Question: Hey guys im making a GUI and the image on my GUI uses the coordinate system of computers which looks like <URL>
and my trying to convert the coordinates to a normal coordinate system like <URL>
going crazy cant figure this out. Im using LUA right now. But when I click on the image I get the coordinates of the first coordinate system but then need to convert to the second coordinate system so it can be used in game.
what my gui looks like

So example when I select my Gui I get x=492 and y=247 which should be 0,0 for my in game coordinates. I just need a way to convert them over. One pixel is 500 meters in game so 0,1 would be 500 meters in game.
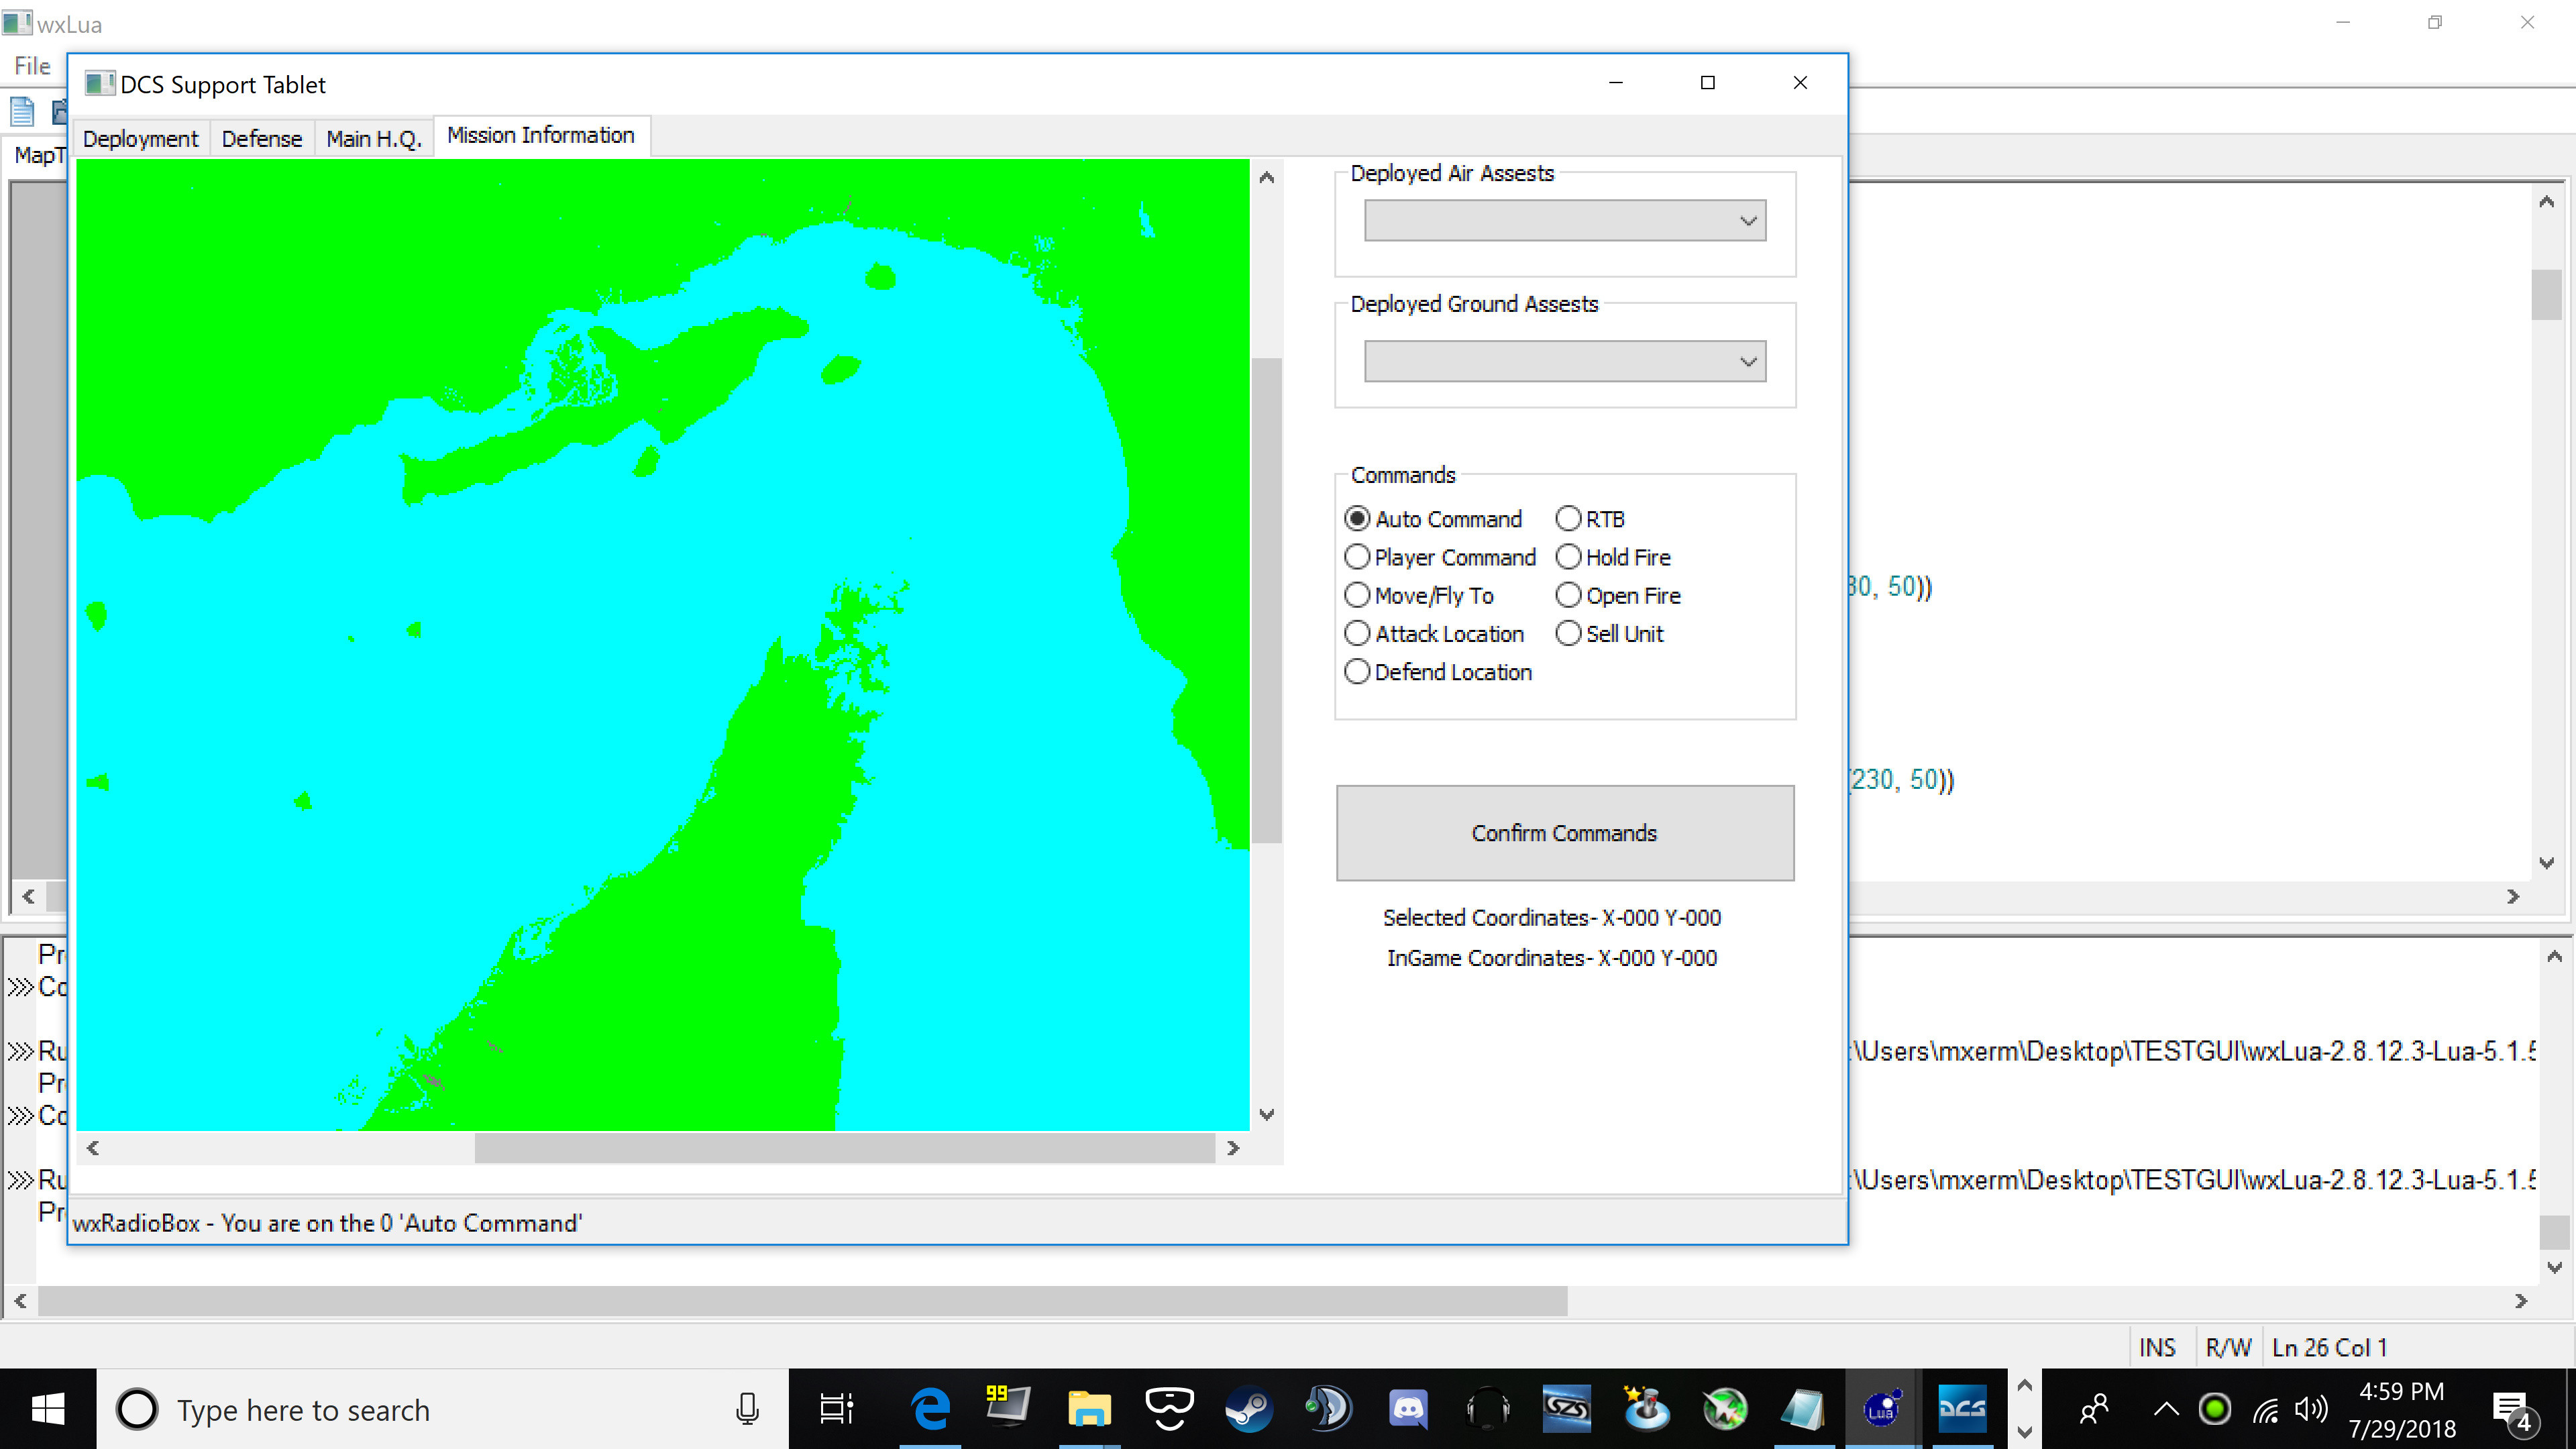
Answer: Assuming that your world map doesn't extend any further past the view port, then the below should work.
'''
function convertToWorldPoint(x,y)
x = ( (x-horizontalOffset) - (worldWidth/2) ) * scale
y = ( (y-verticalOffset) - (worldHeight/2) ) * scale
return x,y
end
'''
Where horizontal and vertical offset are the distances between the view port from the left and top of the screen and world width and height are the sizes of your world. So an example with your world might be:
'''
function convertToWorldPoint(x,y)
x = ( (x+8) - (1000/2) ) * 500
y = ( (y+3) - (500/2) ) * 500
return x,y
end
print(convertToWorldPoint(492,247)) -- Returns 0,0
'''
Of course you might need to alter the function based on whether you can zoom in on your world or if you can pan around in your world, but since you haven't given us any of these details to work with, I'll presume that this is all you need.